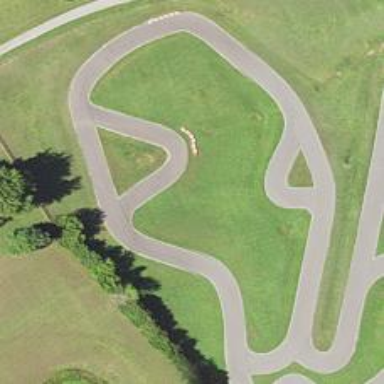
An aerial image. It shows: Asphalt raceway designed for motor sports.